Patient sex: M
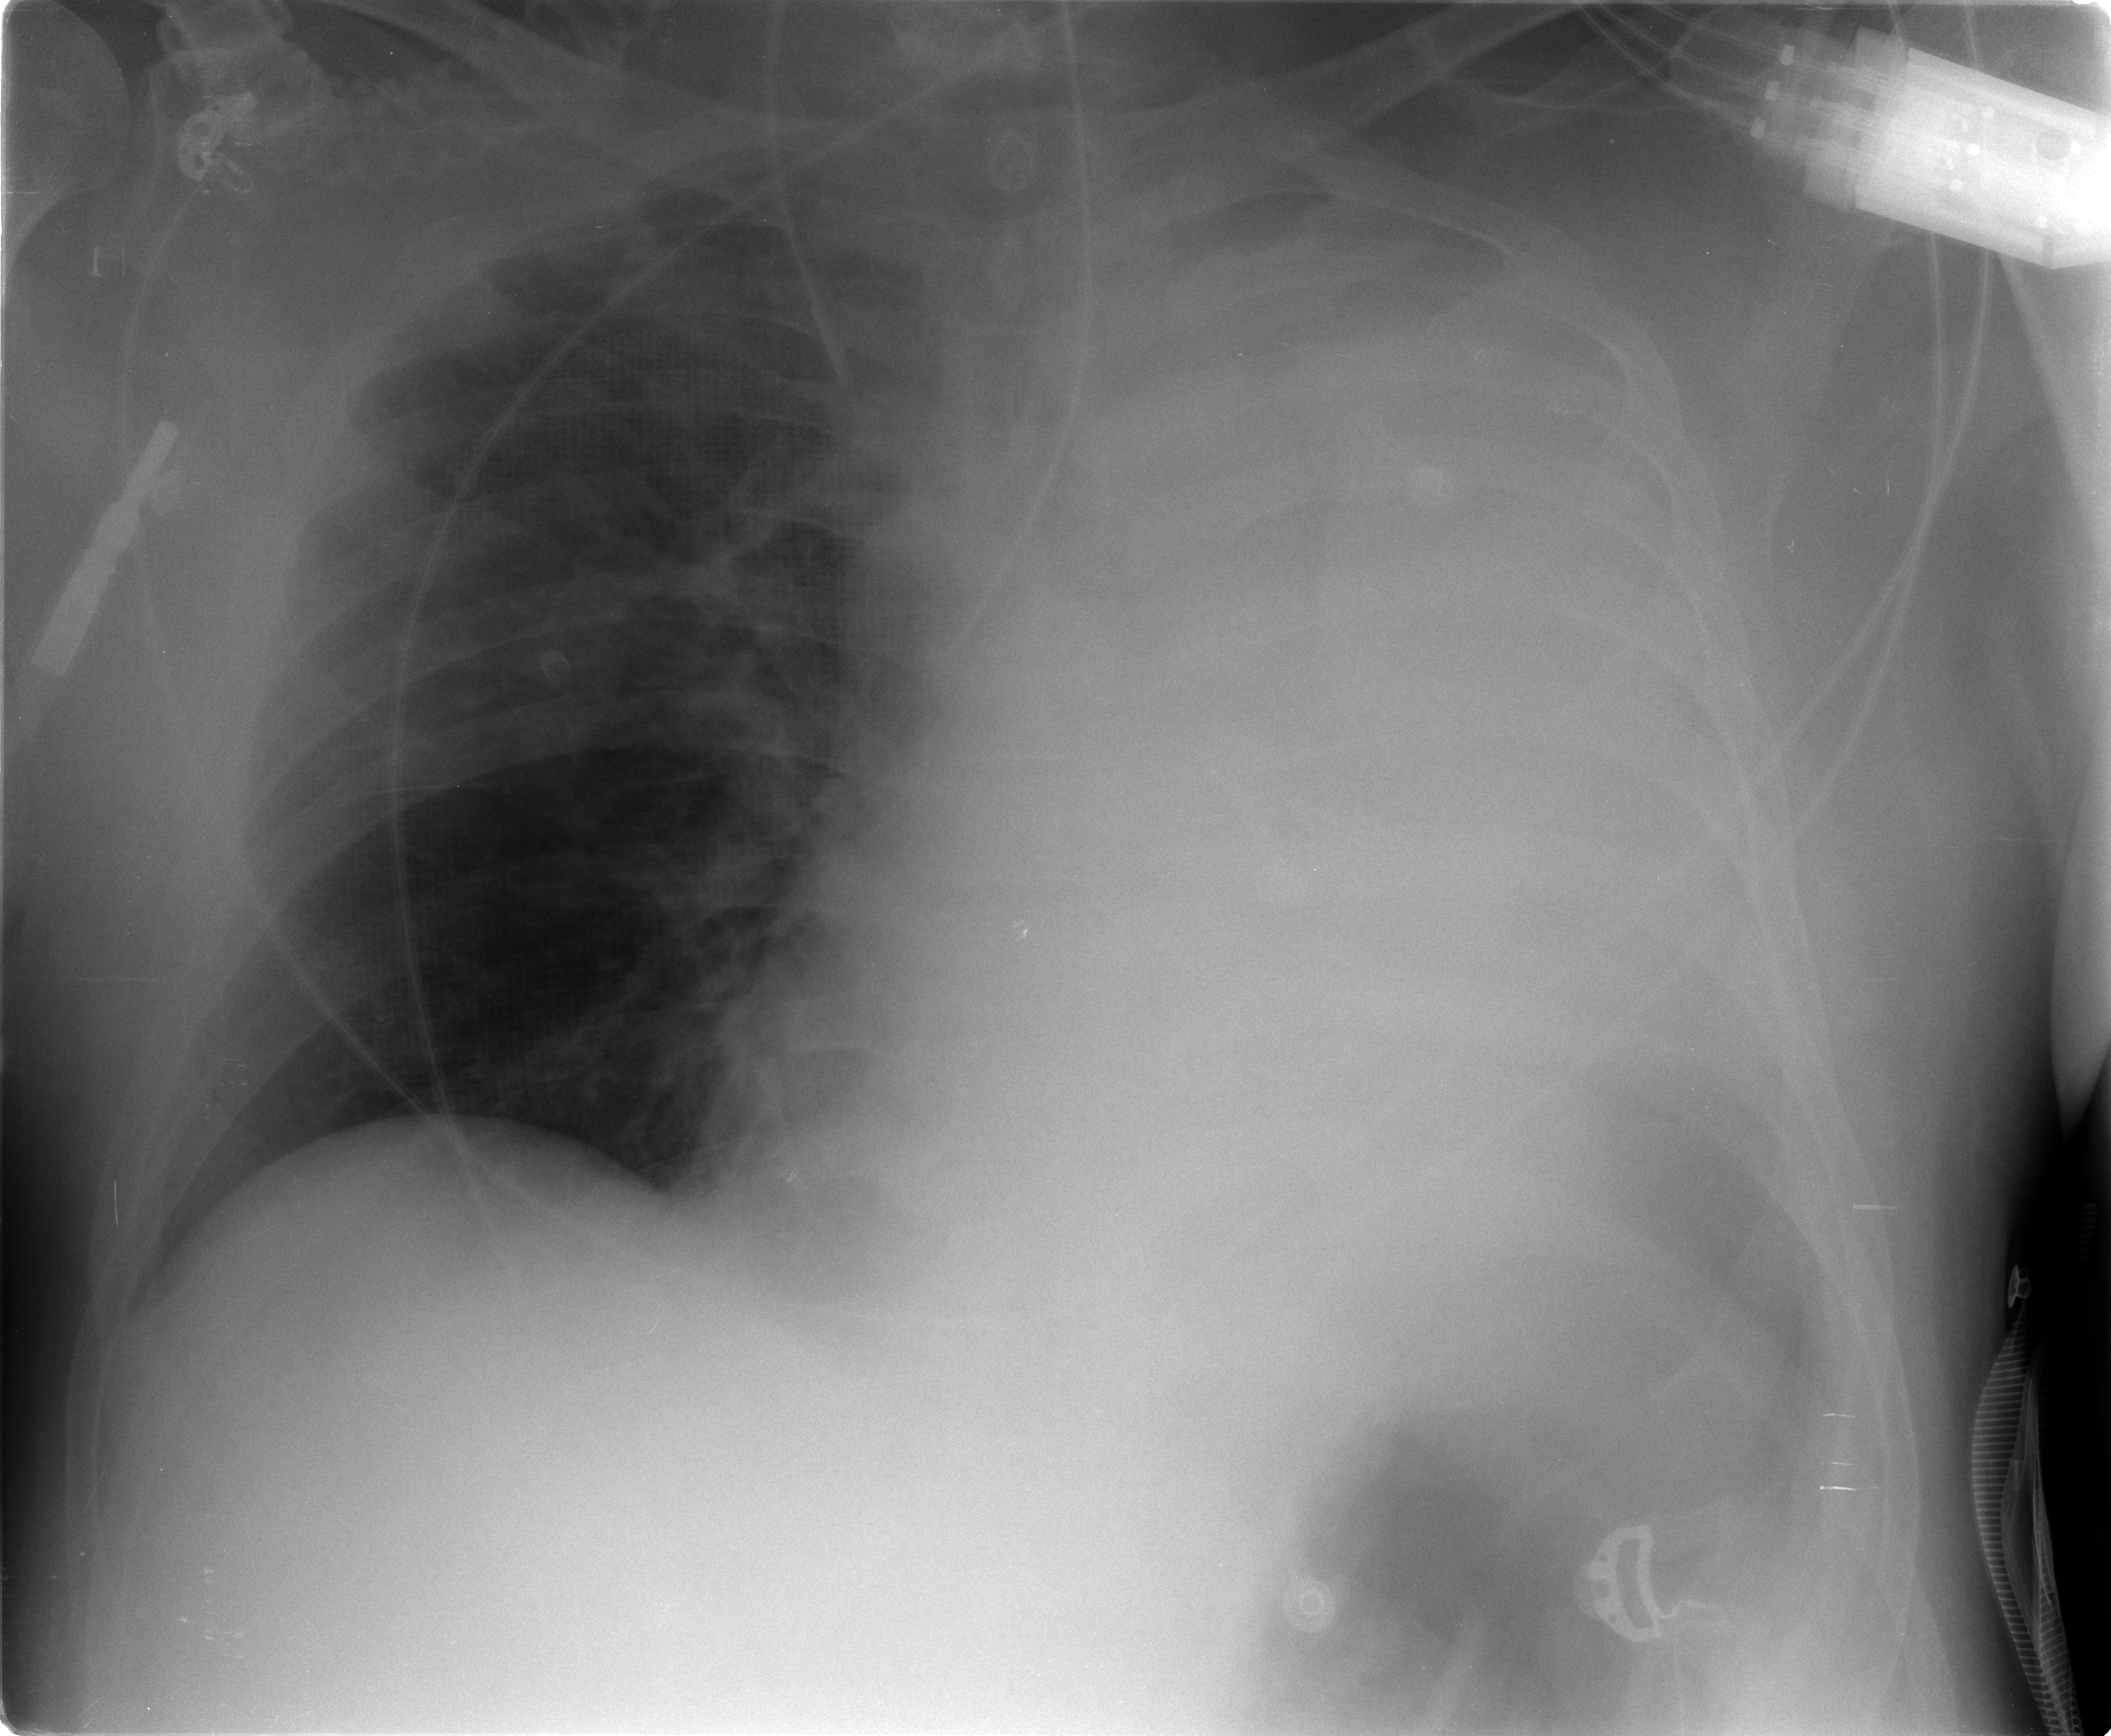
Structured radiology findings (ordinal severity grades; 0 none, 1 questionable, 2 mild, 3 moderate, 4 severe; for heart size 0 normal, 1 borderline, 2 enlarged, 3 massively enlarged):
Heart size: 0
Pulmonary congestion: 0
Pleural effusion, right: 0
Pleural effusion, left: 1
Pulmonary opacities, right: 1
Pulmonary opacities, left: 0
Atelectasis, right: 0
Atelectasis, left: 4